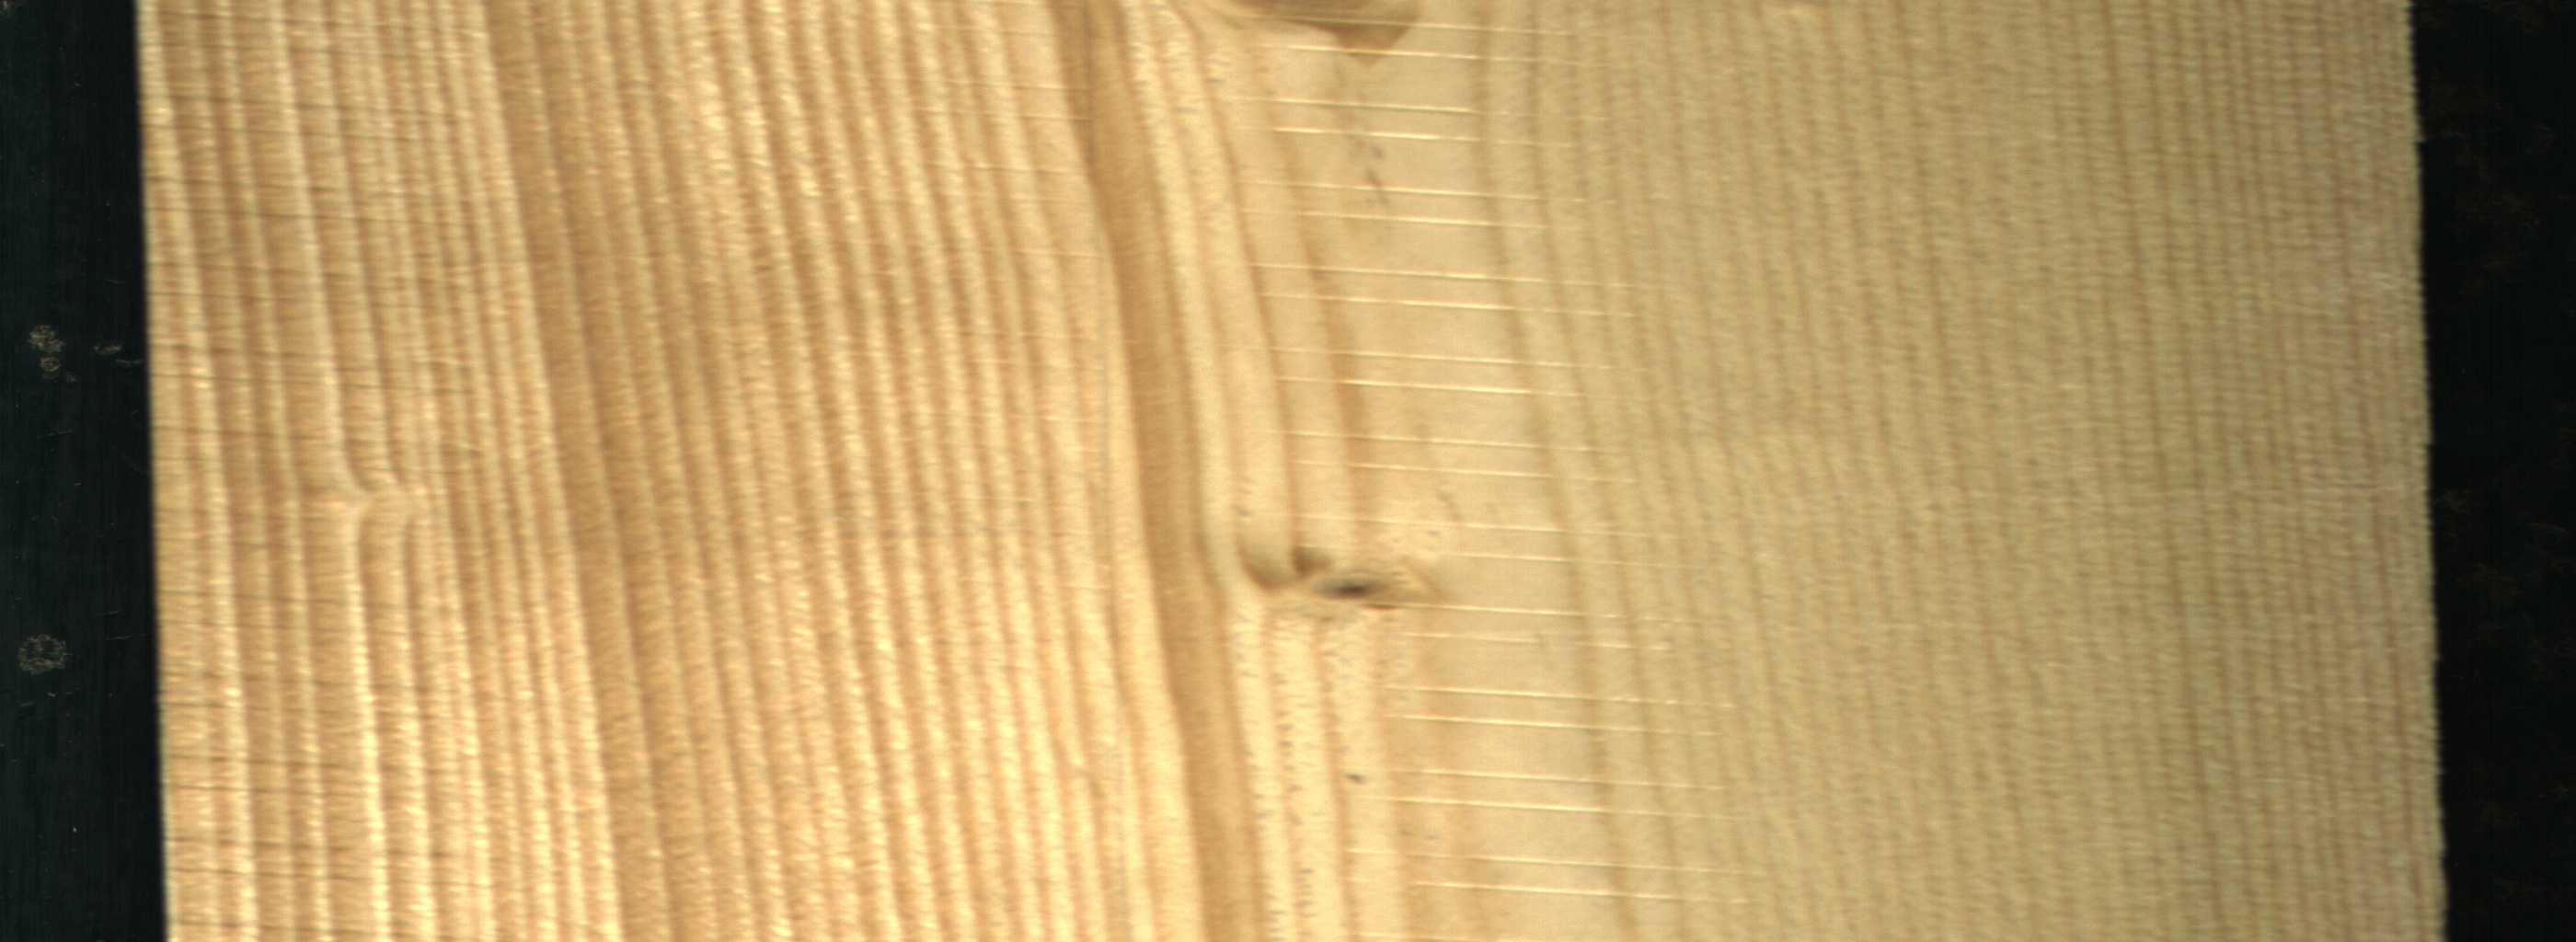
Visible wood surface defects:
Quartzity
Live_Knot